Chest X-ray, PA view. Patient: 51 years old, sex F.
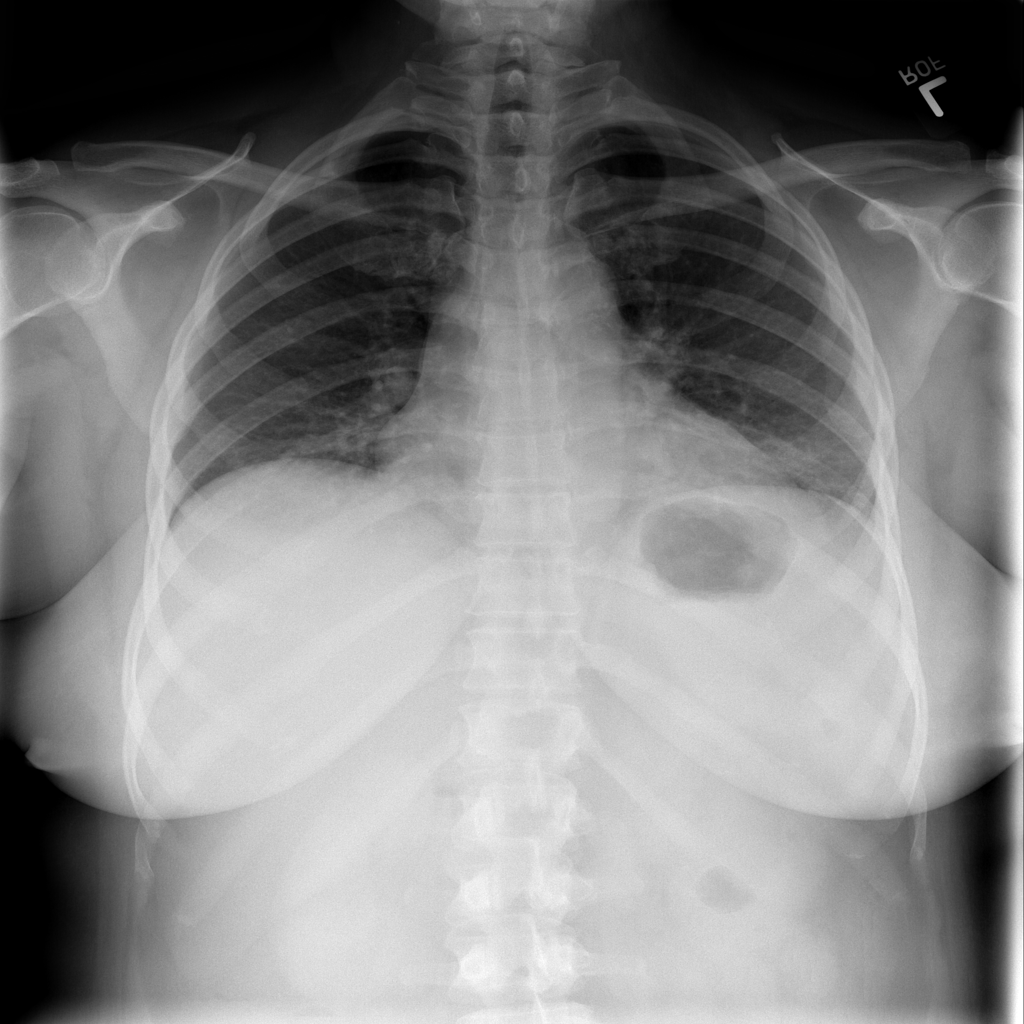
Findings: Fibrosis, Infiltration